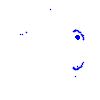
Particle: electron